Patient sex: M
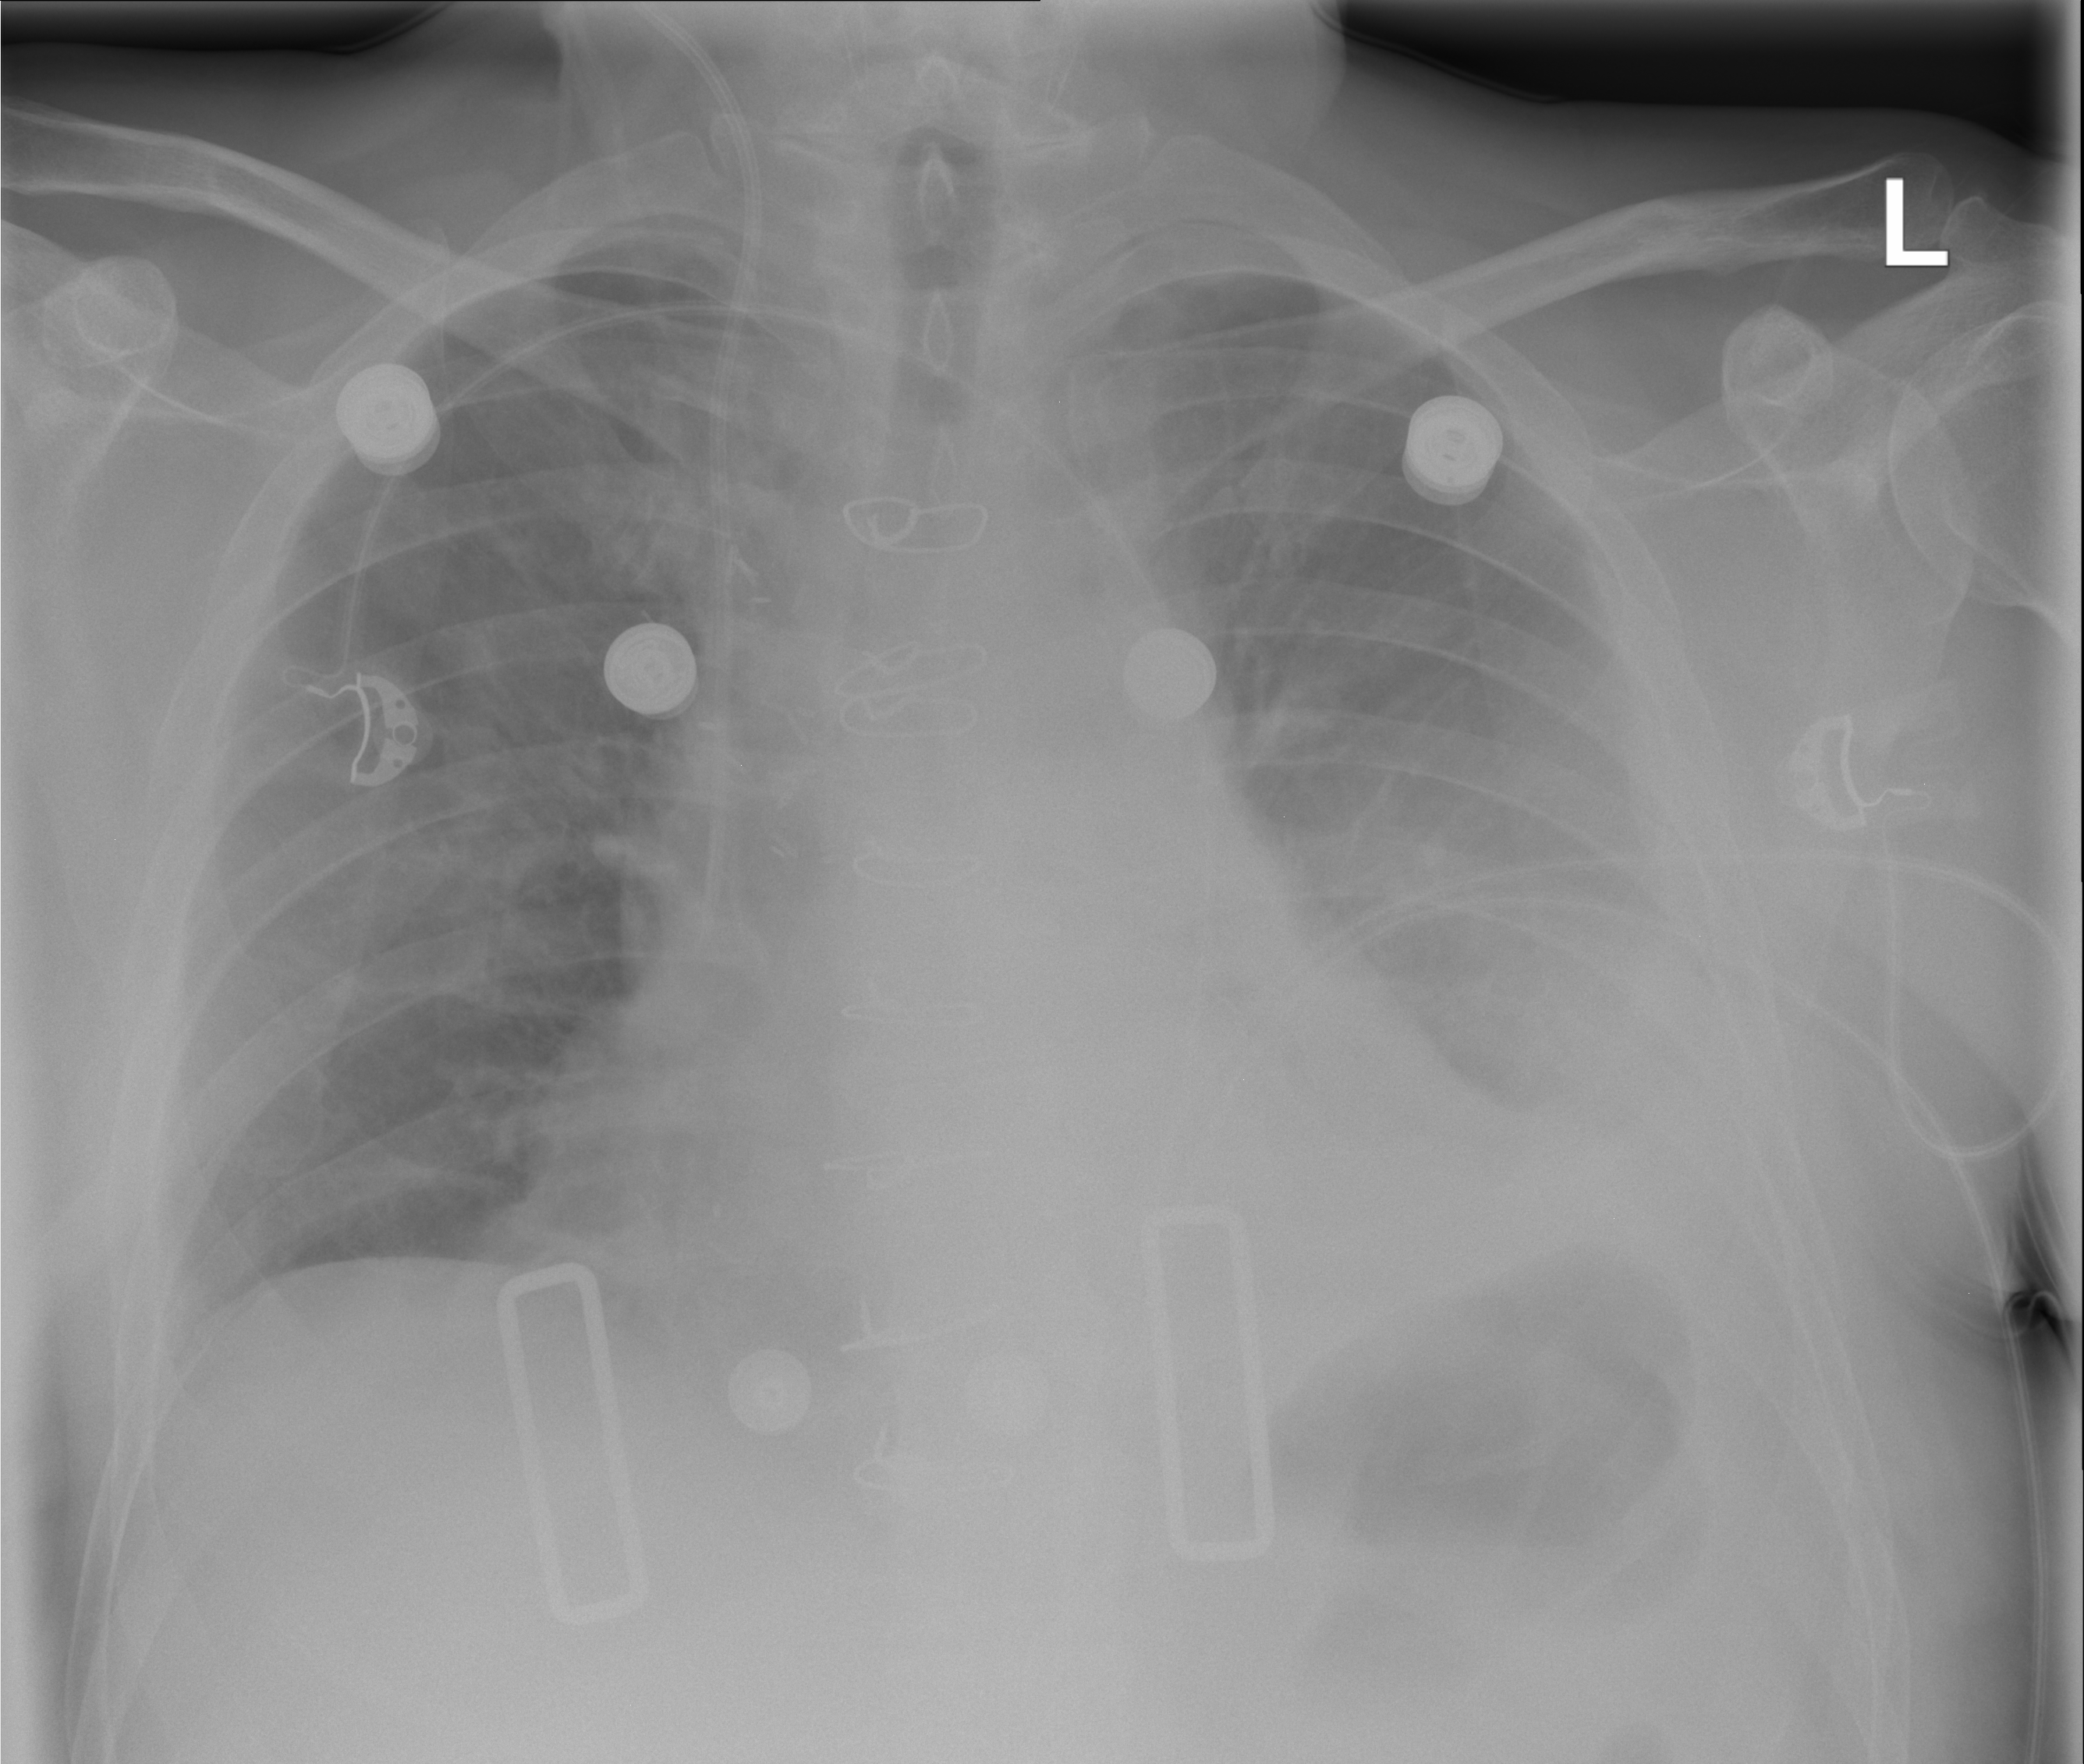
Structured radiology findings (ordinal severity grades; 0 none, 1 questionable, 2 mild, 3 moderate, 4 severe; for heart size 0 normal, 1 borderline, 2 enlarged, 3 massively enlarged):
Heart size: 2
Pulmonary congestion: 2
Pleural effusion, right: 2
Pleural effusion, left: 2
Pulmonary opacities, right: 0
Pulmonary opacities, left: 0
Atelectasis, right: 0
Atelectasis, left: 2